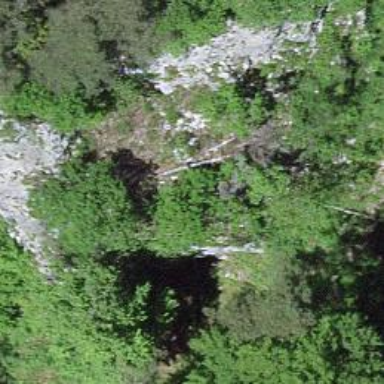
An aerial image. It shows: Natural cliff.